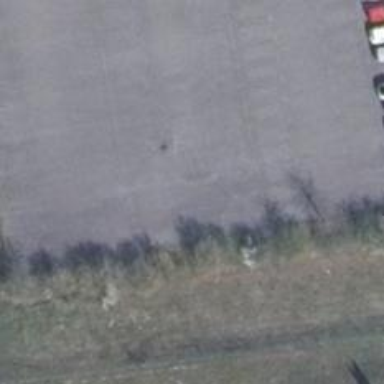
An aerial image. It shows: Road serving as parking aisle.